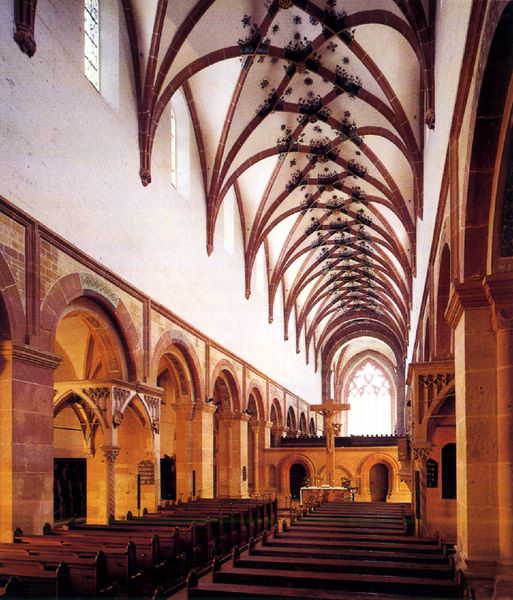
Titel: Zisterzienserkirche in Maulbronn
Standort: Maulbronn (EU - D - BW)
Schlagwörter: dunkel, schatten, weiß, braun, fenster, hell, holz, licht, orange, pfeiler, säulen, tür, stein, kirche, decke, schiff, bogen, bank, rundbogen, hoch, foto, bögen, gang, gewölbe, kreuz, altar, bänke, kirchenbank, kirchenbänke, mittelschiff, streben, kapitel, bogengang, kirchenfenster, n, fenster#, wandfenster